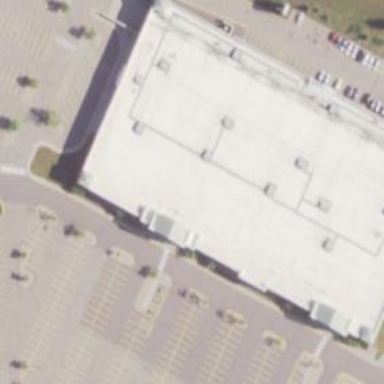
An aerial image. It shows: Retail building.